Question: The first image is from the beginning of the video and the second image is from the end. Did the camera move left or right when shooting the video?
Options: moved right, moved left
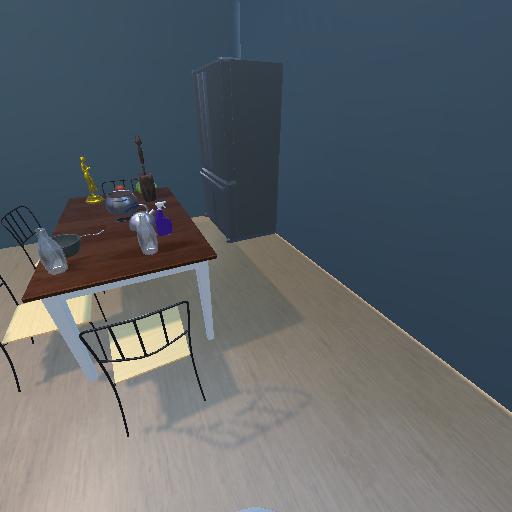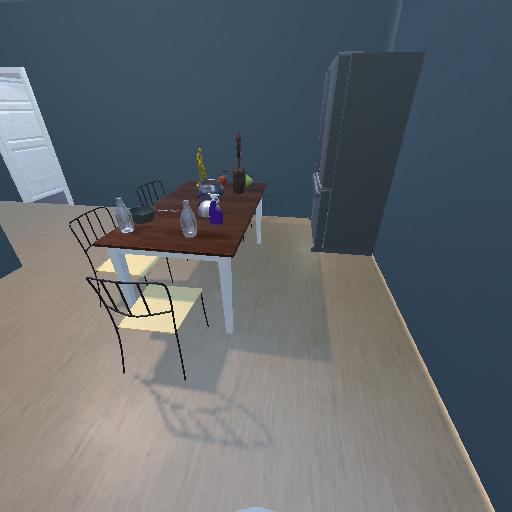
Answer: moved right